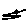
Label: star